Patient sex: F
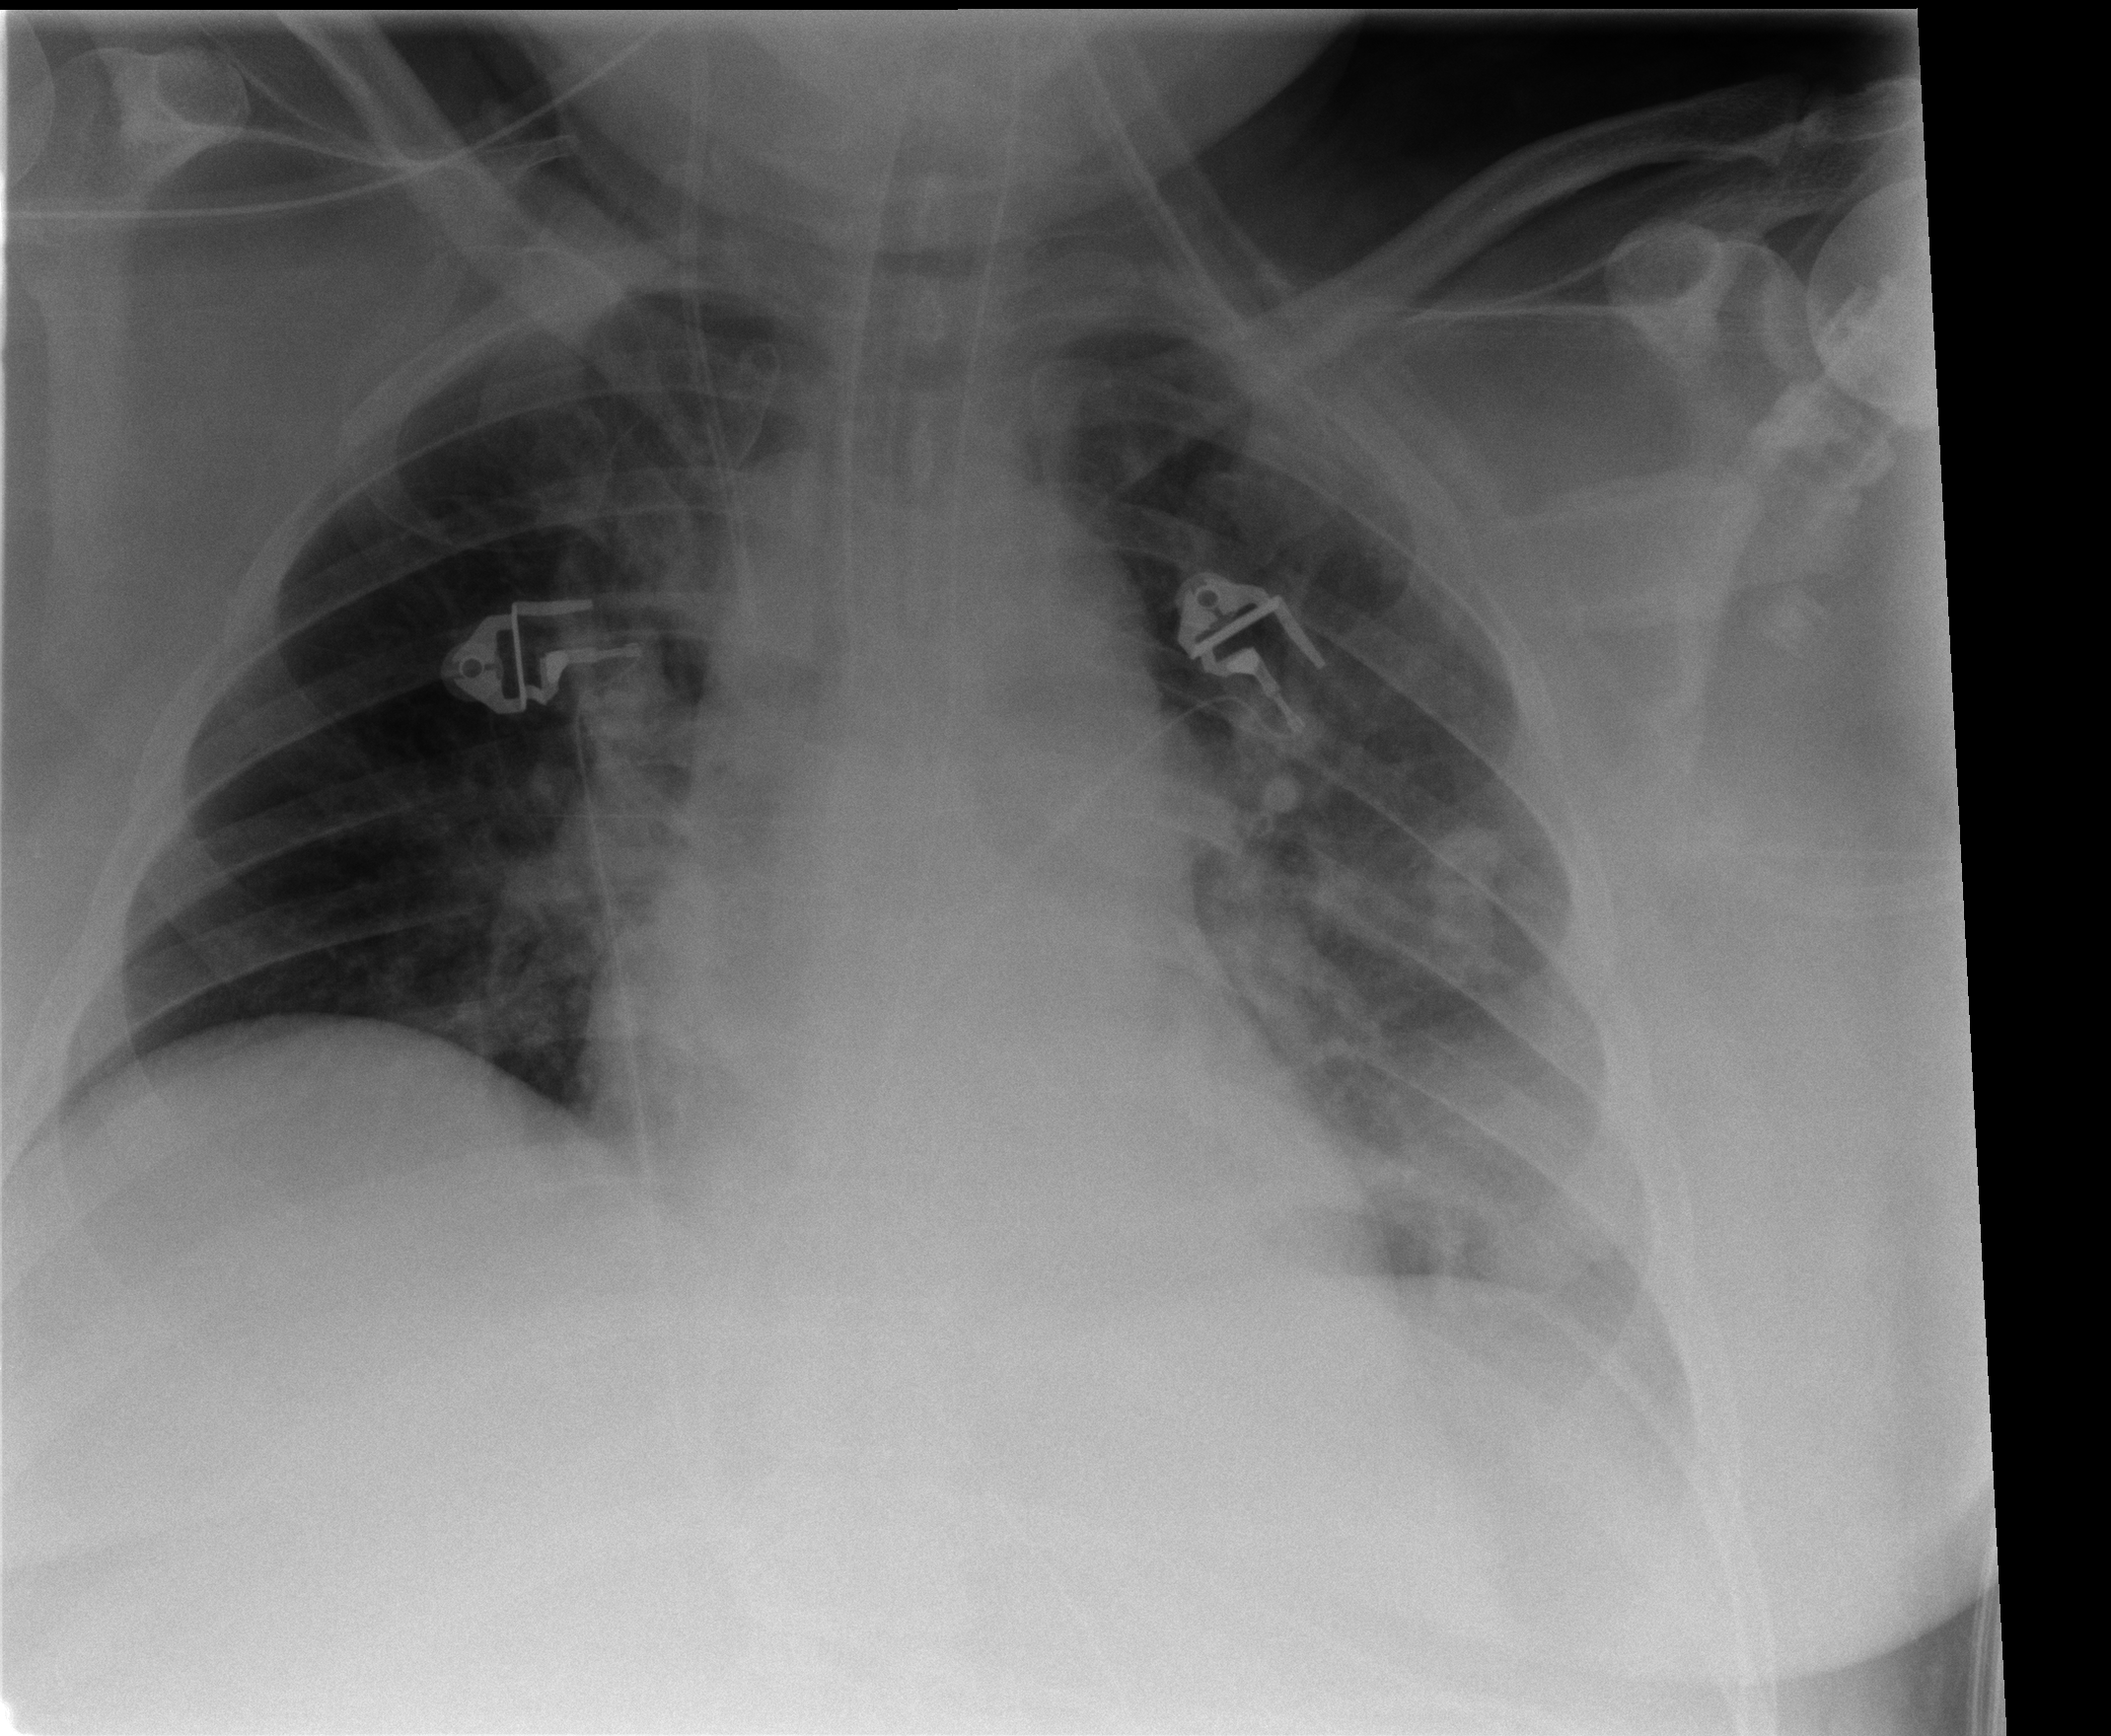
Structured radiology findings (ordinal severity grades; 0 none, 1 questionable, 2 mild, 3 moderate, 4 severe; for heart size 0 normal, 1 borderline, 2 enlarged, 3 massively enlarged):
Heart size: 0
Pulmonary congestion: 0
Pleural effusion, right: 0
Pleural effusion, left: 1
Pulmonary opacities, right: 1
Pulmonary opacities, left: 3
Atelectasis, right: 0
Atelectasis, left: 2